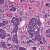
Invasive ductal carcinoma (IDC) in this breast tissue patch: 0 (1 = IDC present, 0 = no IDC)